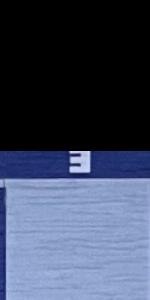
Label: Empty